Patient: sex F, age 60
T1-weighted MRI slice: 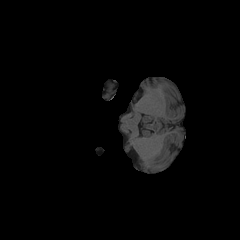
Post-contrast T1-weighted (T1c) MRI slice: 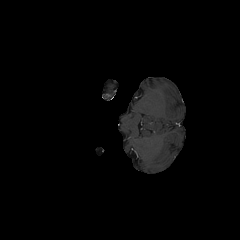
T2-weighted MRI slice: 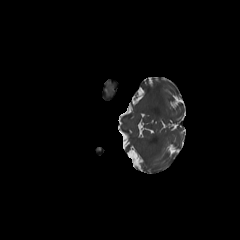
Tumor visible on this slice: no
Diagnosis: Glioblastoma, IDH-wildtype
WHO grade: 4